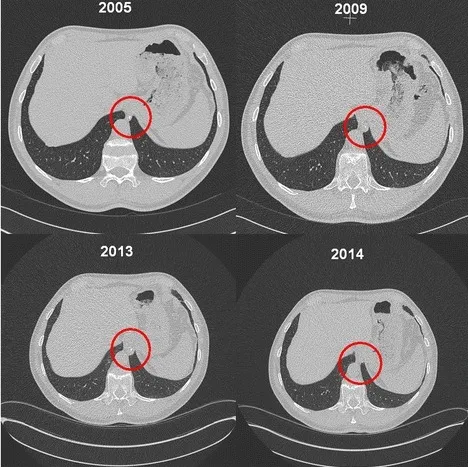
CT-scans taken between 2005 and 2013 showing the growing nodule attached to the mediastinal pleura next to the oesophageal hiatus. The discovery of the presumably same nodule further down the sinus in 2014 triggered further diagnostic interventions.
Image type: radiology (ct)